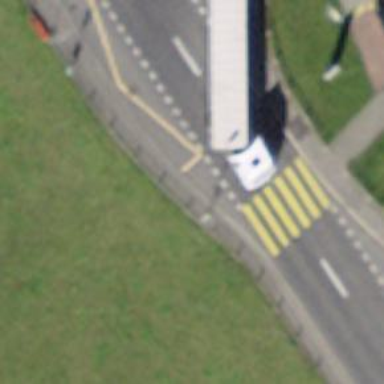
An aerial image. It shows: Platform for public transport. The platform is located by the road.